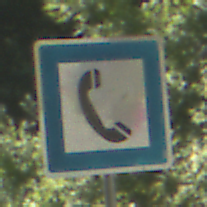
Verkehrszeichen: Fernsprecher
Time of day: Midday
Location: Outdoor (RoadRail)
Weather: Clear
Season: NotSpecified
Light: Natural